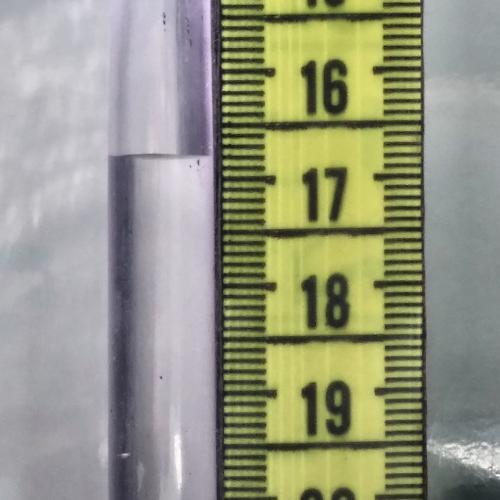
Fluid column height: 16.8 cm